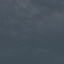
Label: SeaLake